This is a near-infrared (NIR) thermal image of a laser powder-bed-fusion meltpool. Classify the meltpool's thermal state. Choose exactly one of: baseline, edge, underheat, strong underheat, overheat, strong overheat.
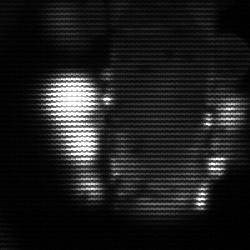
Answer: strong underheat